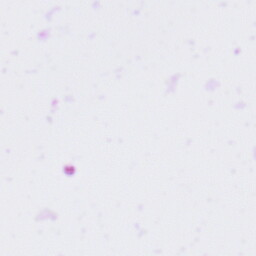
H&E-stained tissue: Tonsil